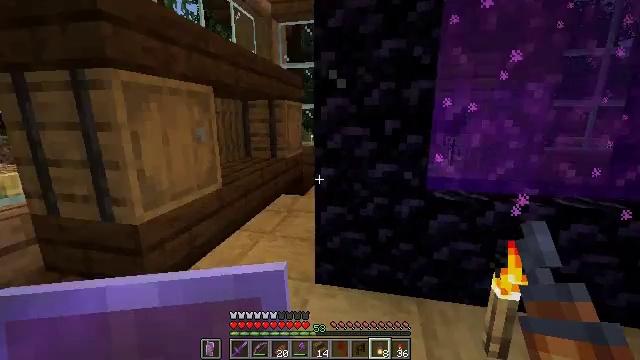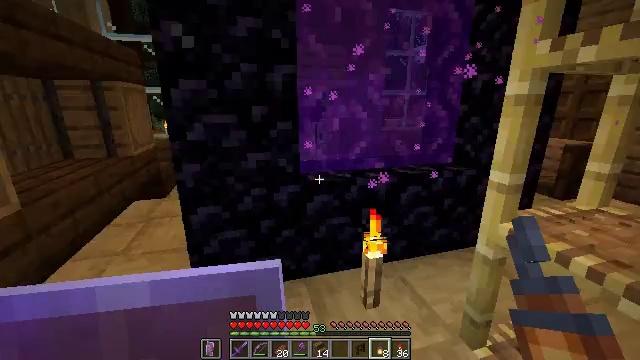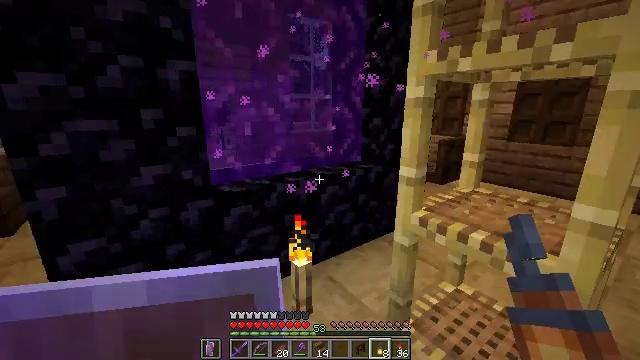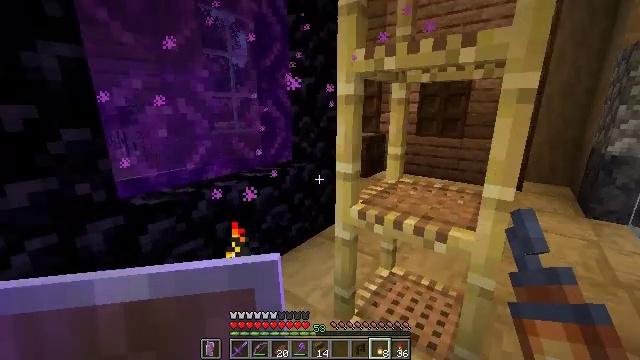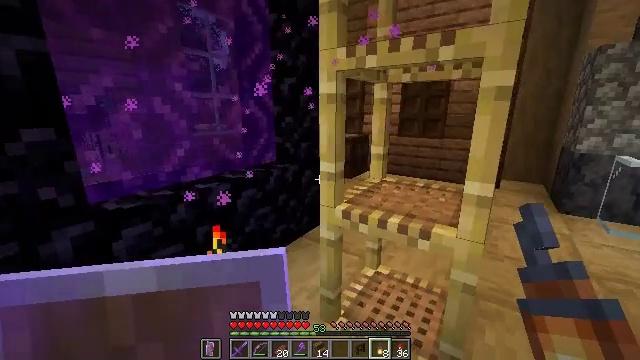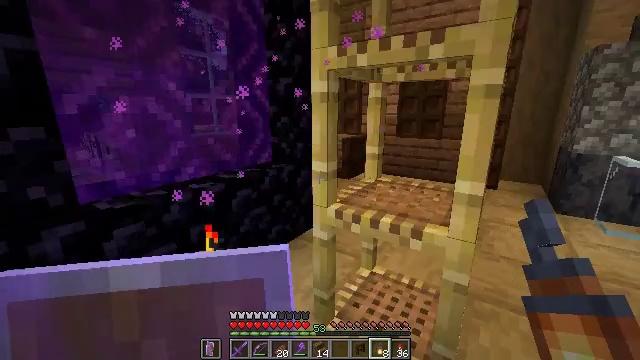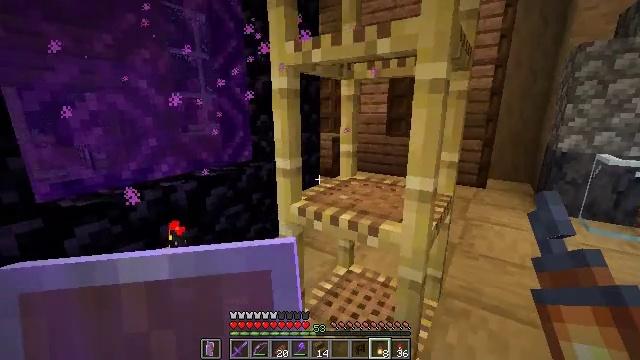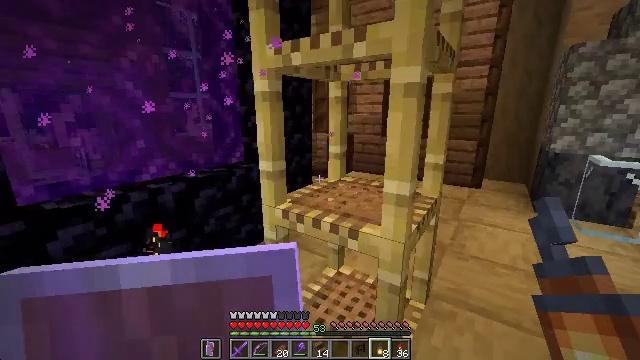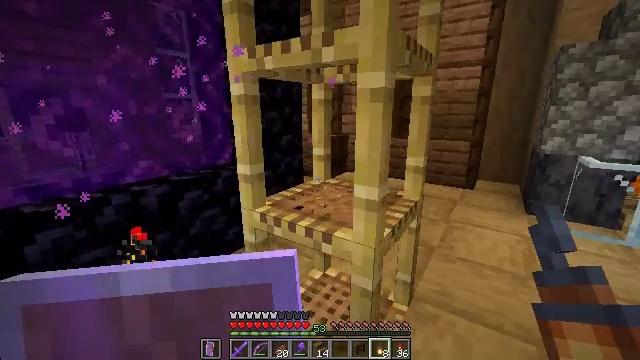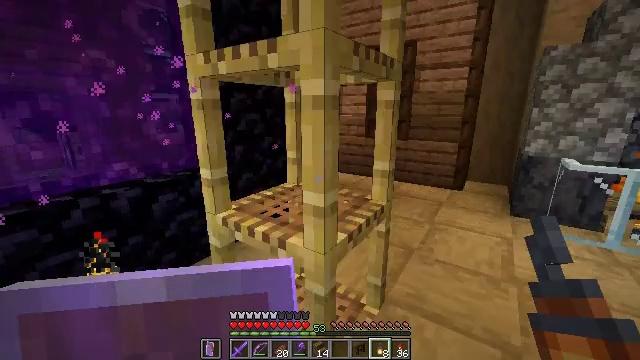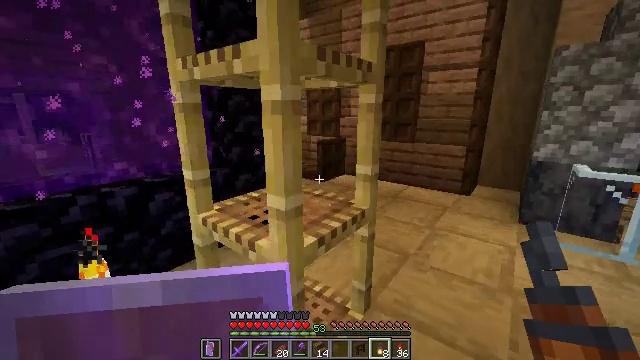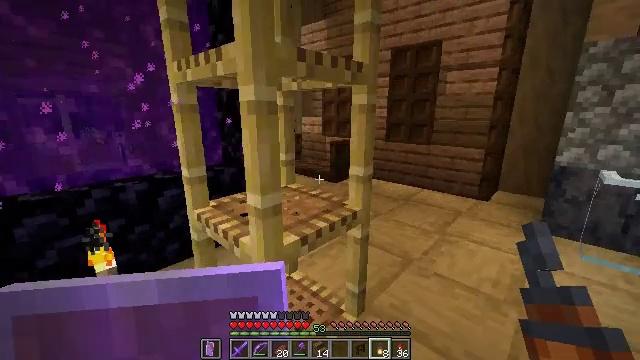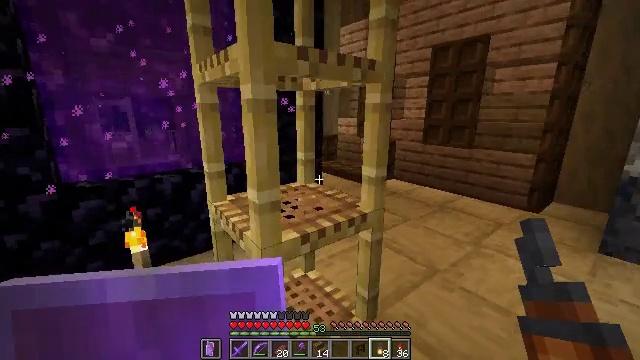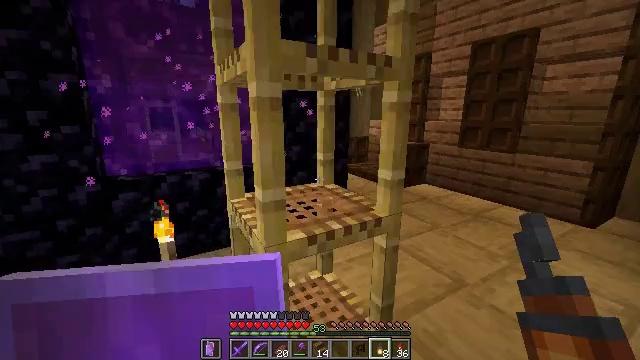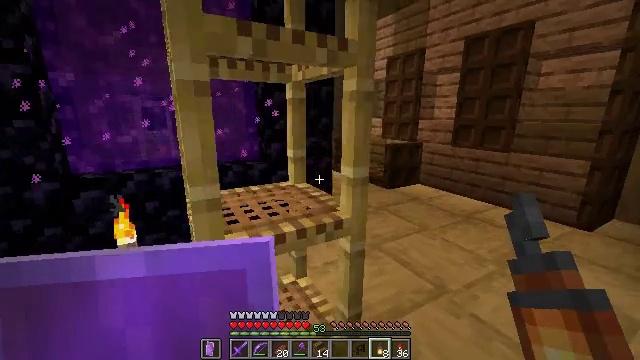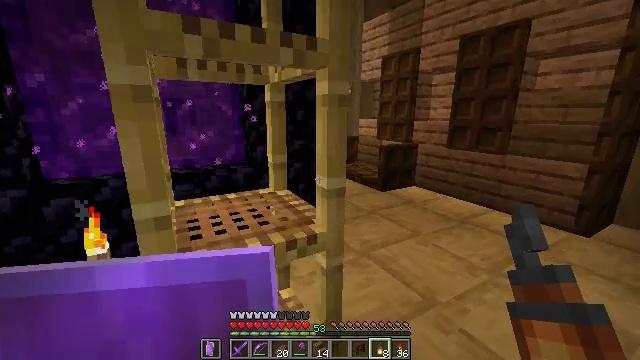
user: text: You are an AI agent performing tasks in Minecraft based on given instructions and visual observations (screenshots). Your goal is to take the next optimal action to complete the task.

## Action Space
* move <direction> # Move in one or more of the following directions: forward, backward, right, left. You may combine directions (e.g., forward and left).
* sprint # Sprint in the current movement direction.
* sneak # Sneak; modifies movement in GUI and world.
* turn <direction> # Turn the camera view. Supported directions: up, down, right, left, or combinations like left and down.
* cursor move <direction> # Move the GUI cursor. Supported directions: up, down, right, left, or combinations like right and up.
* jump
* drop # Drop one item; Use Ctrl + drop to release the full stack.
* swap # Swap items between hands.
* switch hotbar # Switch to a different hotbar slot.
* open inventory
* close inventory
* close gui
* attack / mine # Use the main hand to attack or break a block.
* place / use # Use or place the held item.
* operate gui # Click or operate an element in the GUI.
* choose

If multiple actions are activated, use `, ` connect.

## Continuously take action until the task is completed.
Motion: motion action
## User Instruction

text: Disassemble the campfire for reuse.
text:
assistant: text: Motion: move forward, turn right and down
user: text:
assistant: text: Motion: turn right
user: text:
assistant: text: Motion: turn right
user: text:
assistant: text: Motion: move right, turn right
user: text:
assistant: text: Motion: move right
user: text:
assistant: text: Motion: move right
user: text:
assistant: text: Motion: move right
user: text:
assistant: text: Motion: move right
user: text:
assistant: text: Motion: move right
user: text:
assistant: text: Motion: move right, turn left
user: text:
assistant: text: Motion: move right, turn left
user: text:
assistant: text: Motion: move forward and move right, turn left
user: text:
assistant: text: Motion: move forward and move right, turn left
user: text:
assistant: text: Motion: move forward and move right
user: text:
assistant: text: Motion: move forward and move right
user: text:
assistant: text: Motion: move forward and move right
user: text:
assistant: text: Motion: move forward and move right
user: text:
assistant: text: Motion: move forward and move right
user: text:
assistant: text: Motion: move forward and move right, turn left
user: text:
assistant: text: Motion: move forward and move right
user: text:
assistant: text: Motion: move forward and move right, turn left
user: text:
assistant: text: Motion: move forward and move right, turn left and up
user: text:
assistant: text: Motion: move forward and move right, turn left and up
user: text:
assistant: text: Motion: move forward, turn left
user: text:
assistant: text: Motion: move forward
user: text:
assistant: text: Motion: move forward
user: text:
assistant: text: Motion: move forward
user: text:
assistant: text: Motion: move forward
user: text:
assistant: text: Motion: move forward
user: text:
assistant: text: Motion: move forward and move right